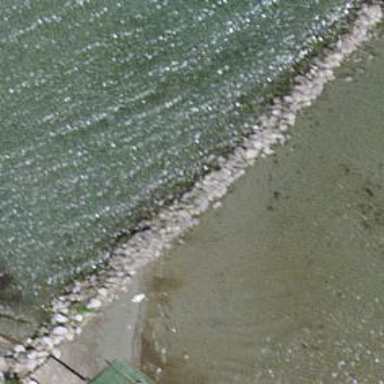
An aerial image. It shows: Breakwater structure.